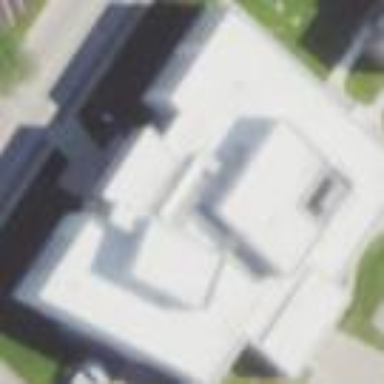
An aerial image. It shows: Government building.